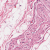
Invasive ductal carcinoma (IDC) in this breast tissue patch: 0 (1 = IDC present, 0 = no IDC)